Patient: sex M, age 79
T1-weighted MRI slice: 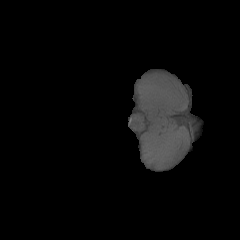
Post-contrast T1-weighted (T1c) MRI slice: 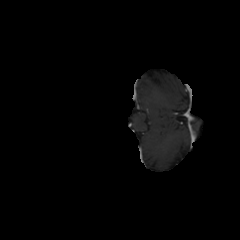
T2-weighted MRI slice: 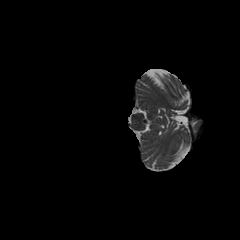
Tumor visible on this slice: no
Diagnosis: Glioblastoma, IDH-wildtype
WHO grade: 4